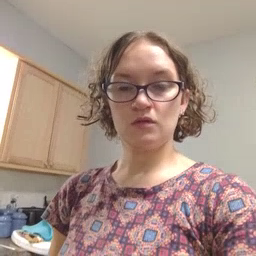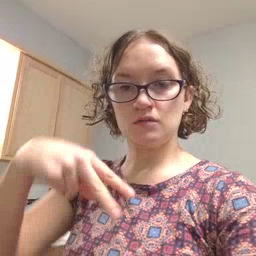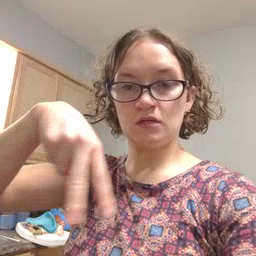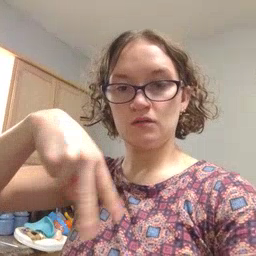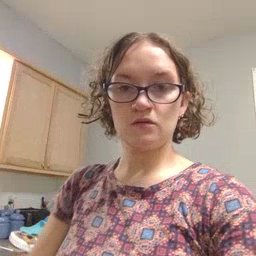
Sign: dance